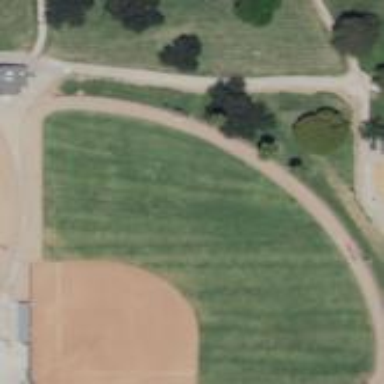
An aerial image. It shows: Baseball pitch for leisure land.